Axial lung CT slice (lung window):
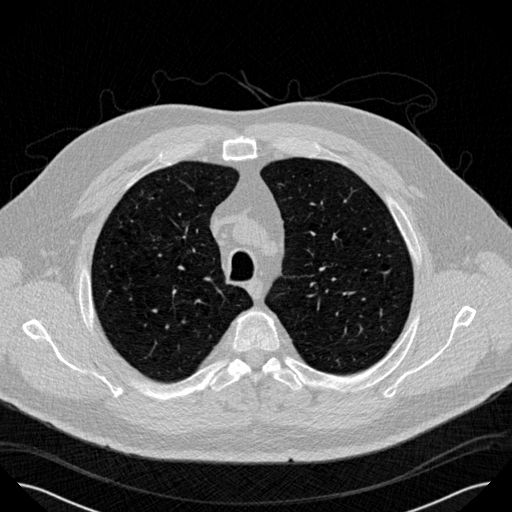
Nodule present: no